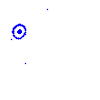
Particle: pion